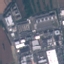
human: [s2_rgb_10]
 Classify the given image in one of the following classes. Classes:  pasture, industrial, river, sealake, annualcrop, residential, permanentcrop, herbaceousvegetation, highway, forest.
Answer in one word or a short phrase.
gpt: Industrial